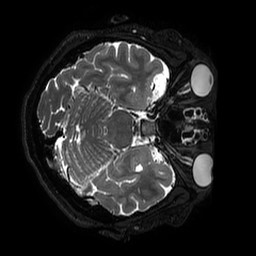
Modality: T2w
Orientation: axial
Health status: ill
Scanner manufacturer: philips
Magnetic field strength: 3 T
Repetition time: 2.5 s
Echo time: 0.331 s